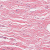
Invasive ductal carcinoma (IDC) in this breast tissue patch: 0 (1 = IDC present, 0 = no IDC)